Brain MRI, t1w sequence, axial 2D slice.
Patient: age 34, sex F, weight 90 kg, height 1.9 m
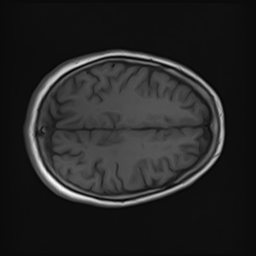